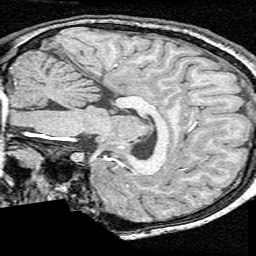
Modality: T1w
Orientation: sagittal
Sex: female
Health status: ill
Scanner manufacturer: ge
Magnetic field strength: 1.5 T
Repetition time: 21 s
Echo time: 0.008 s